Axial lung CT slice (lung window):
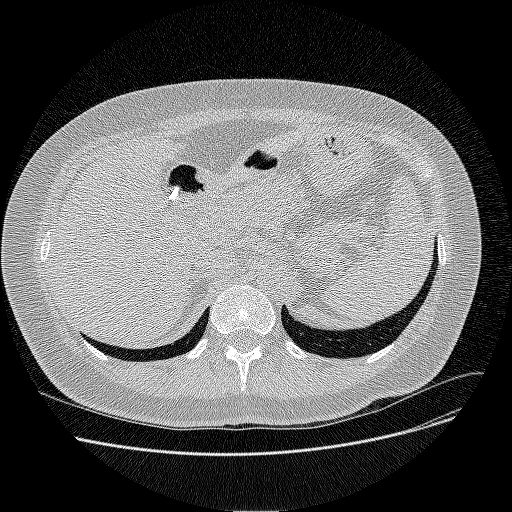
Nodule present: no